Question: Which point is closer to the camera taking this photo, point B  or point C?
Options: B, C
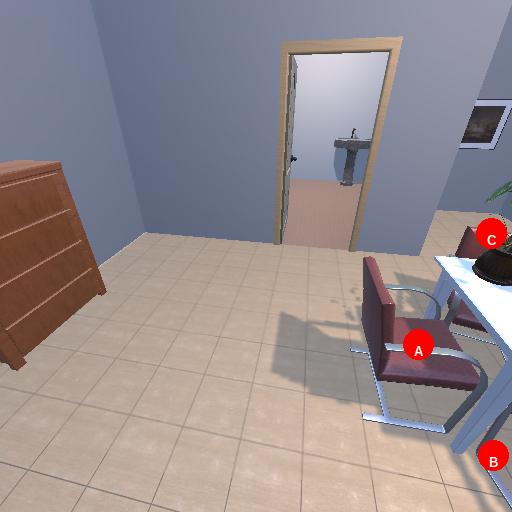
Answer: B